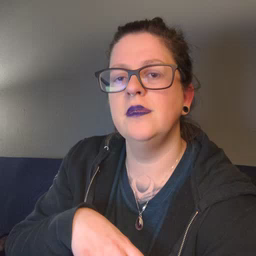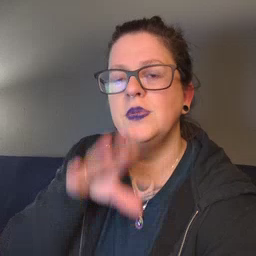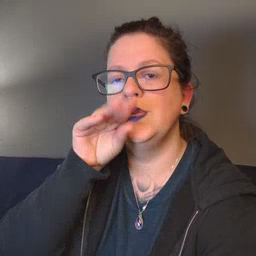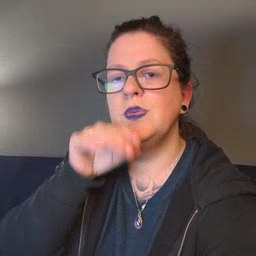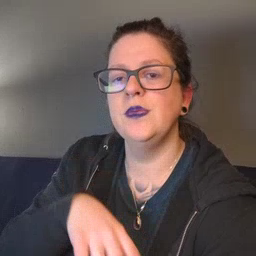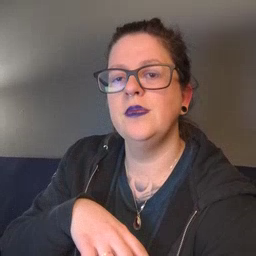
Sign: goose